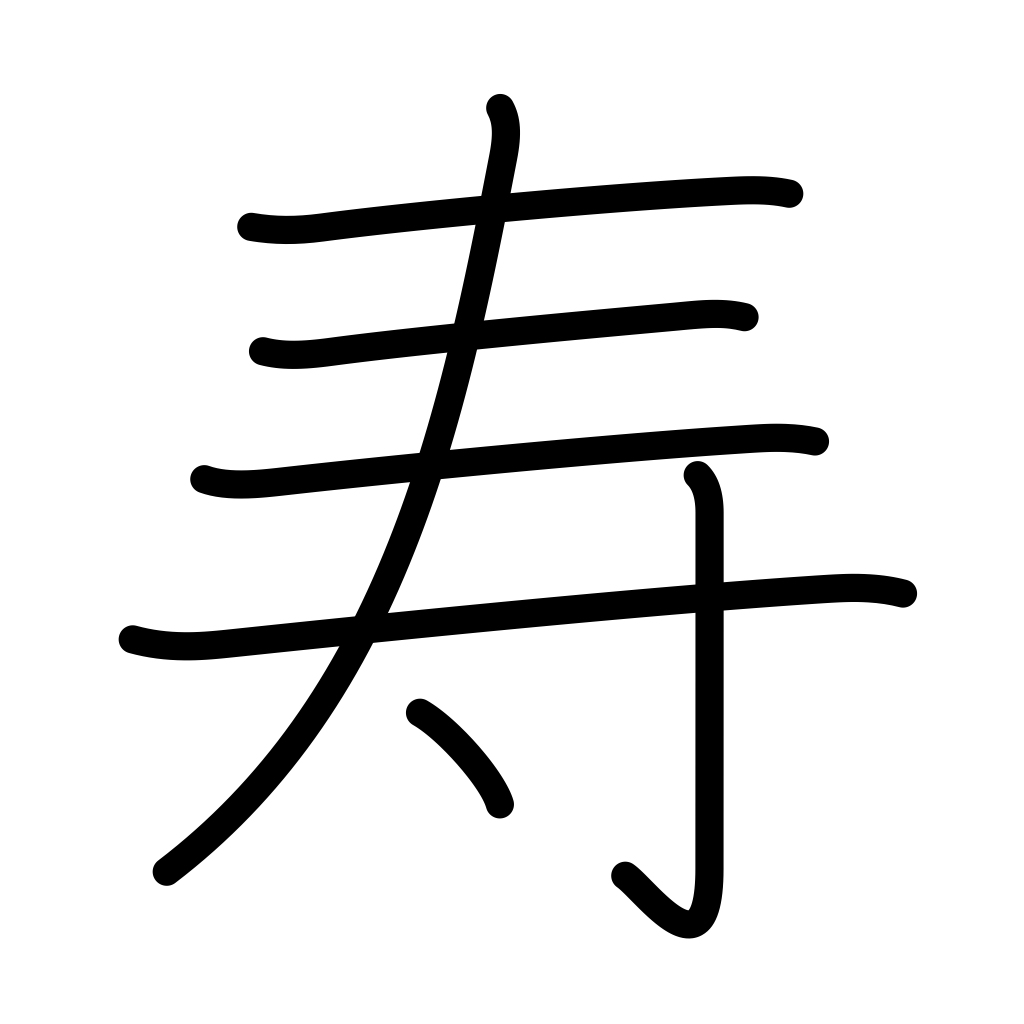
Meaning: longevity, congratulations, one's natural life